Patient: sex F, age 51
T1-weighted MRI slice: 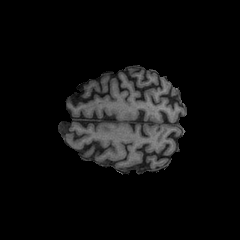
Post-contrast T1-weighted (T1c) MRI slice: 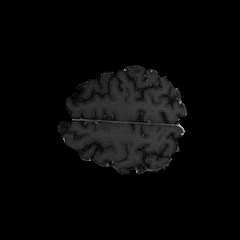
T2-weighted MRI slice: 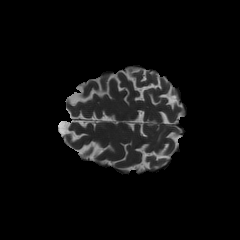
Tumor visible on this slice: no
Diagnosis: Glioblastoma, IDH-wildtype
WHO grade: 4